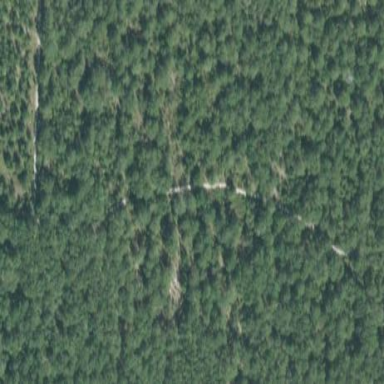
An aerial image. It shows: Needle-leaved woodland.